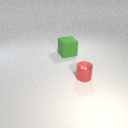
small red metal cylinder to the right of large green rubber cube